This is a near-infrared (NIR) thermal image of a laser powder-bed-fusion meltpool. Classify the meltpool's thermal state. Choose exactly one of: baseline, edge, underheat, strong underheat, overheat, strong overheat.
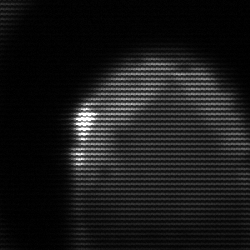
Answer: edge